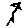
Label: star